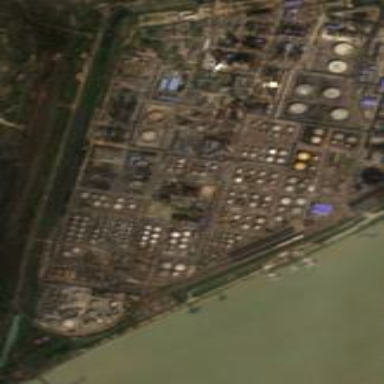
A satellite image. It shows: Industrial area with refinery.